Field crop: tomato
Growth stage: 2
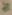
Species: solanum